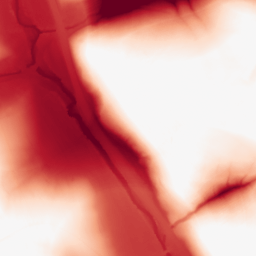
Category: morphological
Decomposition family: tophat
Decomposition parameters: size: 100
mode: black
Upsampling method: bicubic
Upsampling parameters: scale: 2
Upsampling scale: 2